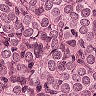
Metastatic tissue present: yes